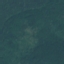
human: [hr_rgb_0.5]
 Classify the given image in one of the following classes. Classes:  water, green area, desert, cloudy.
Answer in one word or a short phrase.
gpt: green area